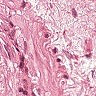
Metastatic tissue present: no